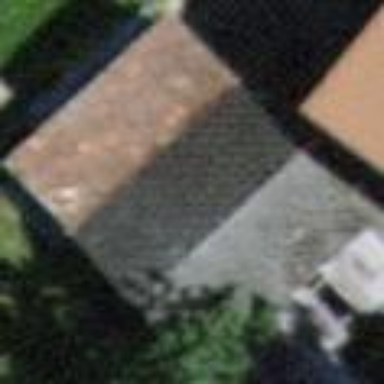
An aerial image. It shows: View of roof of building.